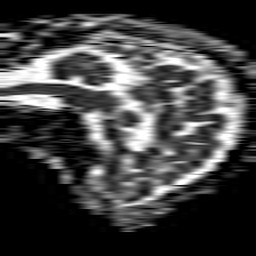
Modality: ADC
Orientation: sagittal
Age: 73
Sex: male
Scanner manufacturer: philips
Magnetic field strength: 1.5 T
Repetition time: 4.6 s
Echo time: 0.08631 s